Interaction volume radius: 5 \u00c5
Interaction volume height: 10 \u00c5
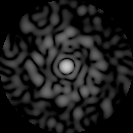
Disorder parameter: 0.8338